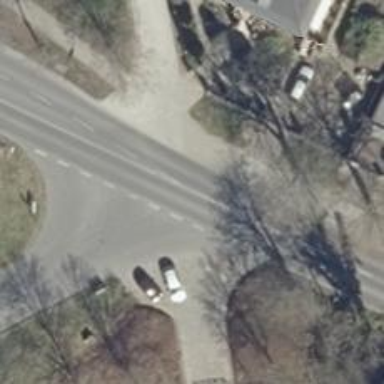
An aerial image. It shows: Secondary road with asphalt surface and lane markings.